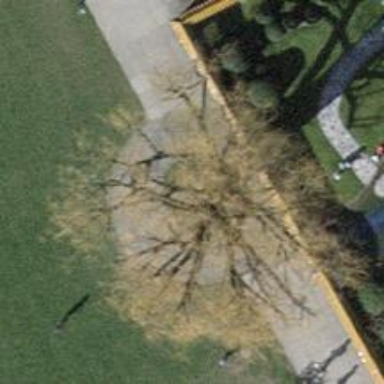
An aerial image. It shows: Urban area featuring tree as natural element.